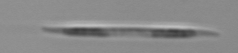
Label: Pseudo-nitzschia